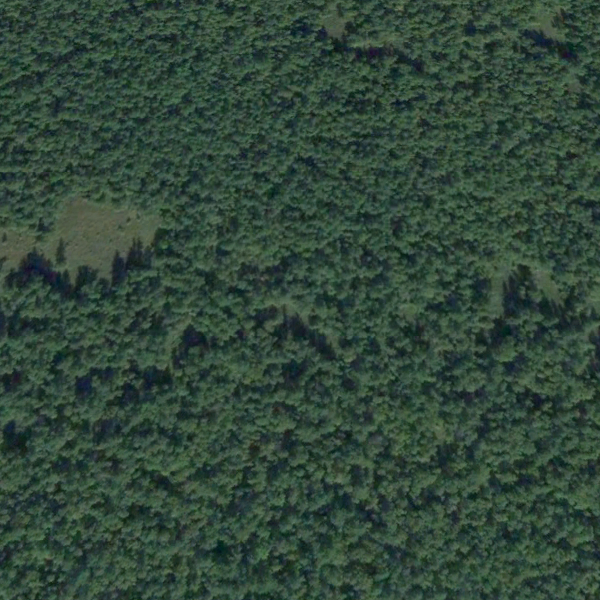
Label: Forest